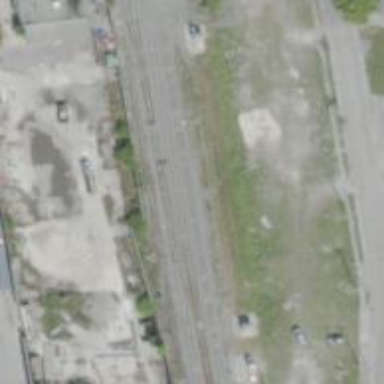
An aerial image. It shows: Site related to the railway.